Current action and preconditions to check: path_clear

Your task: For each precondition in the list above, predict whether it will hold at this action.

Consider the current scene as observed from the mobile robot's camera, and analyze the predicted future states of all dynamic agents (e.g., people, animals, vehicles, or any moving entities) within the NEXT SECOND.

IMPORTANT: Only answer "very likely" if you are absolutely certain—based on strong, clear evidence—that a dynamic agent will violate the precondition in the predicted future state. Do NOT answer "very likely" for unlikely, ambiguous, or low-probability risks.

Ask yourself for each precondition: Is there a high probability, with clear and convincing evidence, that the predicted future states of any dynamic agent will interfere with the predicted future state of the currently executing action within the NEXT SECOND, causing that precondition to fail?

Assess the risk level based on these predictions. Use "likely" or "very likely" if motions create a clear risk of interference.

Use "neutral" or "improbable" if agents are nearby but their predicted paths are clearly diverging or non-conflicting.

Failure Risk Categories: "very improbable", "improbable", "neutral", "likely", "very likely"

Answer Format: Output ONLY the probability_of_failure value from these categories: "very improbable", "improbable", "neutral", "likely", "very likely"

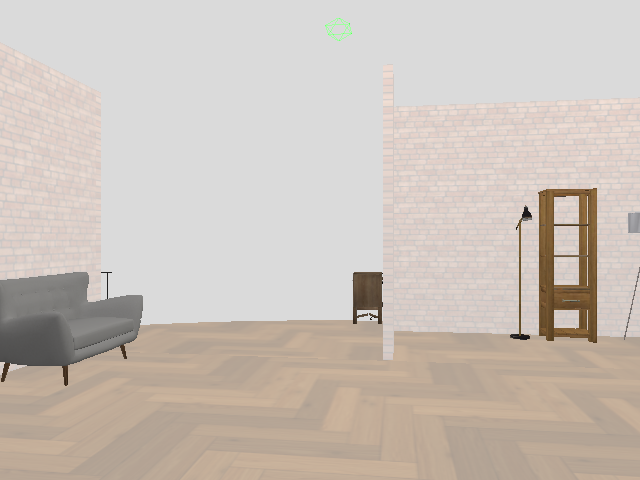

Answer: very improbable